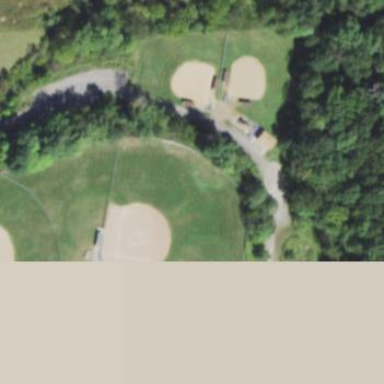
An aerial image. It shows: Baseball pitch for leisure land.